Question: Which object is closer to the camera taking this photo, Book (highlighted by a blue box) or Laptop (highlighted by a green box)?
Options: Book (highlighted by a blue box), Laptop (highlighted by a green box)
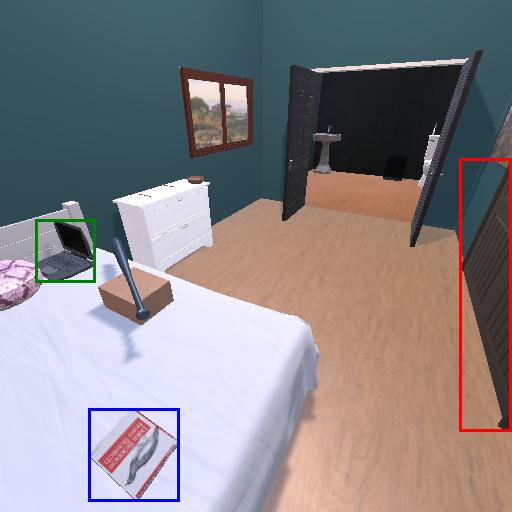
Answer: Book (highlighted by a blue box)